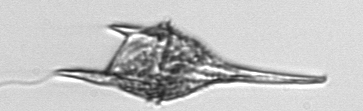
Label: Tripos_lineatus